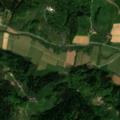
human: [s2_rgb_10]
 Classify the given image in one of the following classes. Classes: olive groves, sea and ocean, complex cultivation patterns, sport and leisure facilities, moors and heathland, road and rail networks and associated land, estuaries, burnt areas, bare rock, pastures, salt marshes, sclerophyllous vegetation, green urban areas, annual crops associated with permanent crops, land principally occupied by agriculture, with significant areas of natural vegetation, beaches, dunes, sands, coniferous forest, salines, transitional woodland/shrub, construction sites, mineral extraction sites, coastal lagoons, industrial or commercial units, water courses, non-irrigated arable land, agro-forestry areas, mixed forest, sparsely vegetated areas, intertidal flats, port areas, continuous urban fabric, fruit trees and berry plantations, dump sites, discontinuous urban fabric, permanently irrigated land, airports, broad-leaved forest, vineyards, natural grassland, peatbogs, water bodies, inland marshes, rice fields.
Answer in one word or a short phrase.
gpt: pastures, complex cultivation patterns, broad-leaved forest